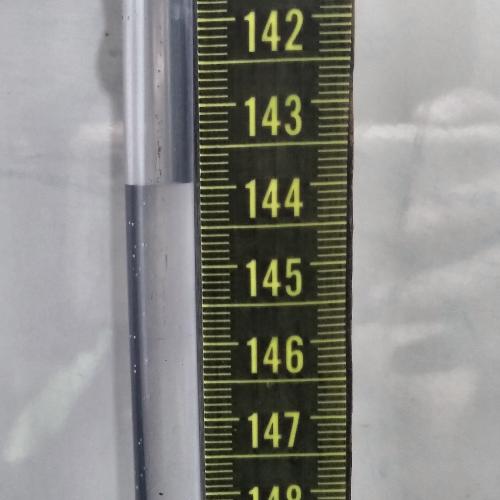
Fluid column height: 143.9 cm